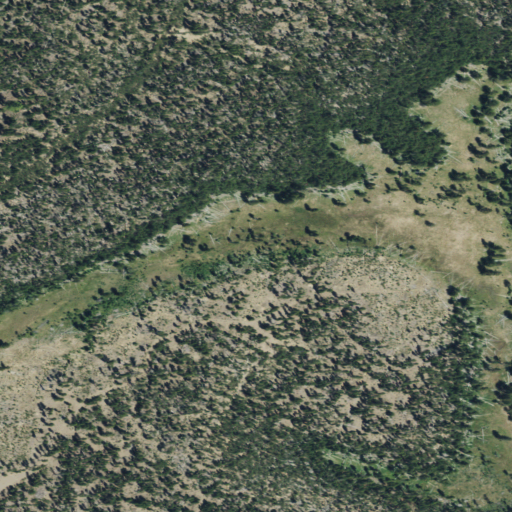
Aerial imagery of plain(s) in Oregon named Crooked Meadow containing evergreen forest, shrub, woody wetlands, and herbaceous wetlands